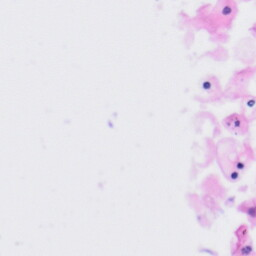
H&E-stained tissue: Tonsil